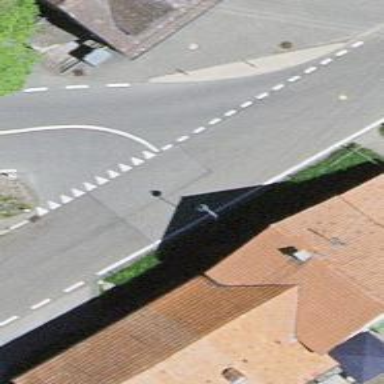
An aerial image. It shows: Tertiary road with asphalt surface.